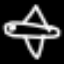
Label: airplane